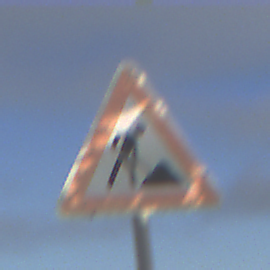
Verkehrszeichen: Arbeitsstelle
Umgebung: Outdoor, Nature
Tageszeit: SunriseSunset
Wetter: PartlyCloudy
Licht: Natural
Jahreszeit: NotSpecified
Kontrast: HighContrast